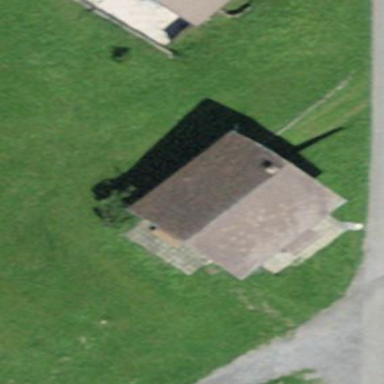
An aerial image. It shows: Detached building.